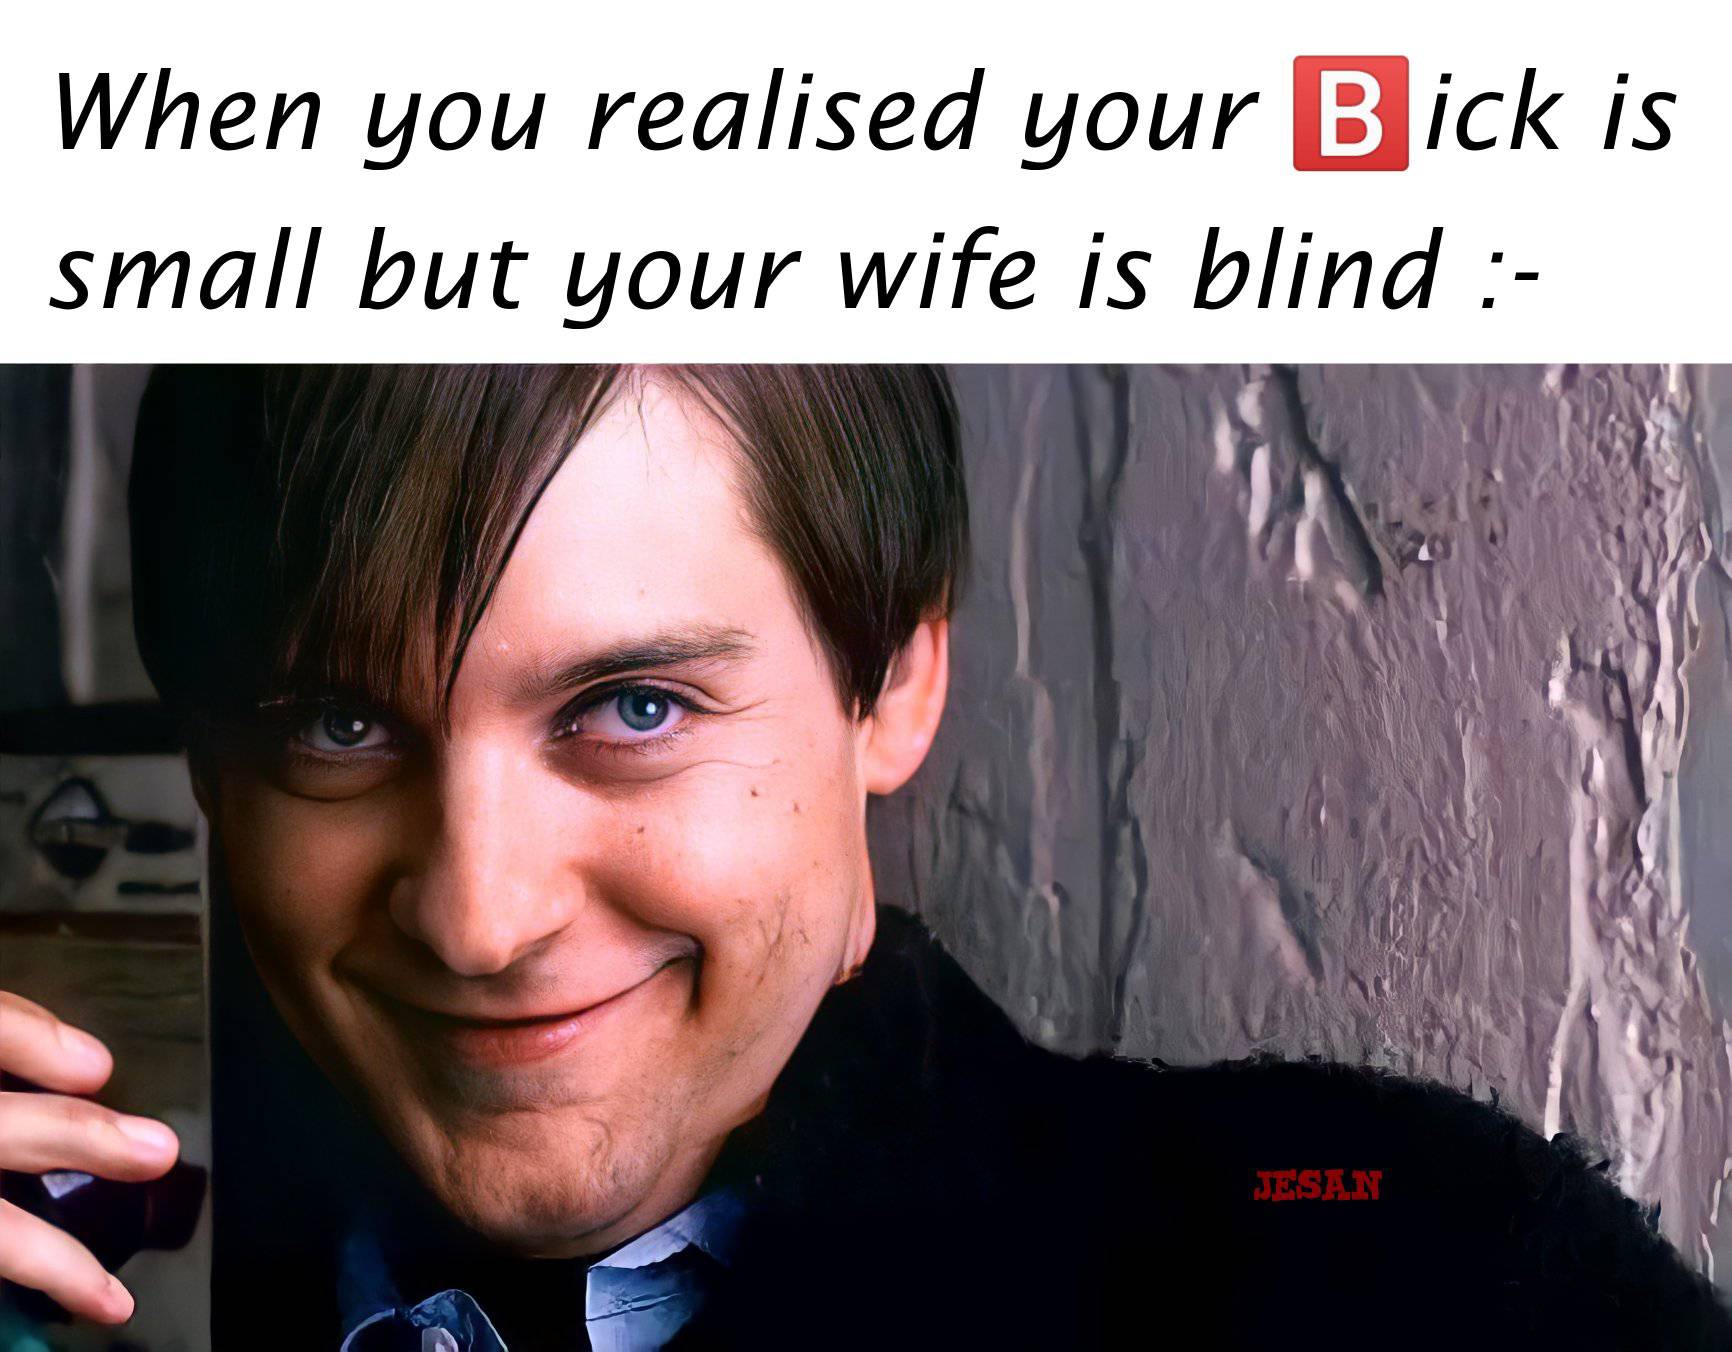
Caption: When you realised your Bick is small but your wife is blind :-
Label: hate